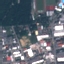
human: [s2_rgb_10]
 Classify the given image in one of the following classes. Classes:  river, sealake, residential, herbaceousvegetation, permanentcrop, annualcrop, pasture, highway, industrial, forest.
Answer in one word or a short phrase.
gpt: Industrial